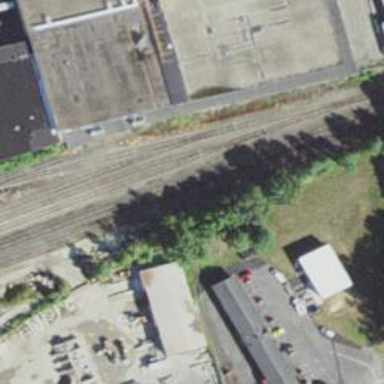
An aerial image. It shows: Railway yard used for servicing trains.